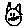
Label: cat